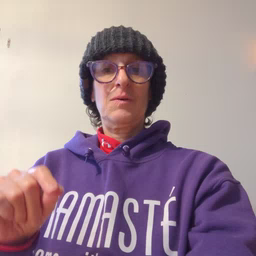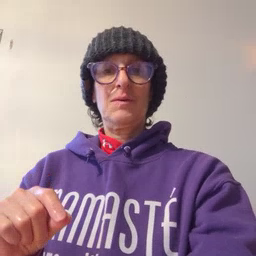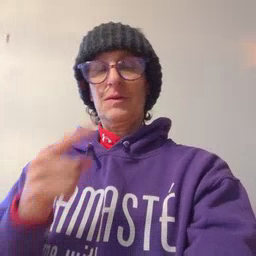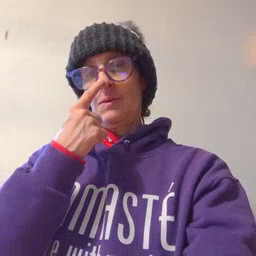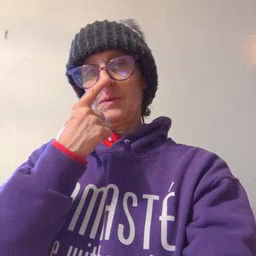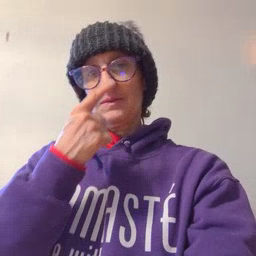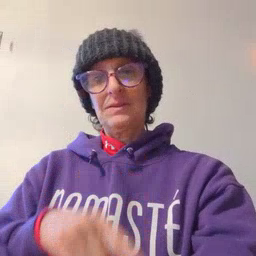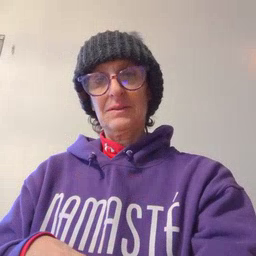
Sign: nose